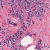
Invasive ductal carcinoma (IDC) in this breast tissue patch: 1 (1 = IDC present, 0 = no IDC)